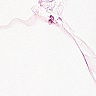
Metastatic tissue present: no